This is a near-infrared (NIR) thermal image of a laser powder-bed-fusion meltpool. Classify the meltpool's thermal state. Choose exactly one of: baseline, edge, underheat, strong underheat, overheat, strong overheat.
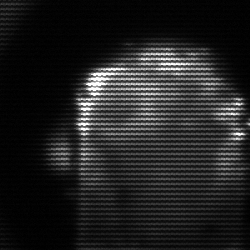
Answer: baseline